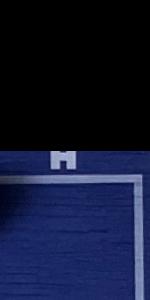
Label: Empty